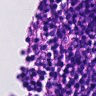
Metastatic tissue present: no